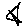
Label: star